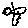
Label: bird